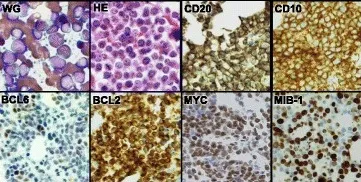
Radiological, cytological, histological, immunophenotypic, and cytogenetic findings of AL-HGBL. A F-18-fluorodeoxyglucose (FDG) positron emission tomography detected the strong accumulation of FDG in the liver, spleen, and whole-body bone areas. C; The karyotype of bone marrow cells was examined using G-banding. Red arrowheads indicate the derivative chromosomes.
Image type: pathology (immunostaining)